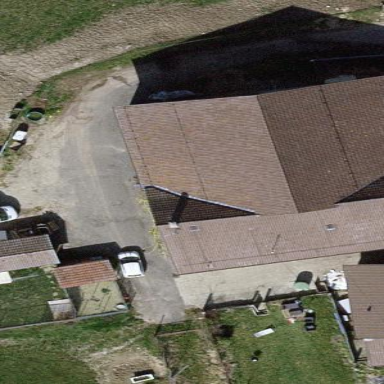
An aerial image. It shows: Farmyard area.